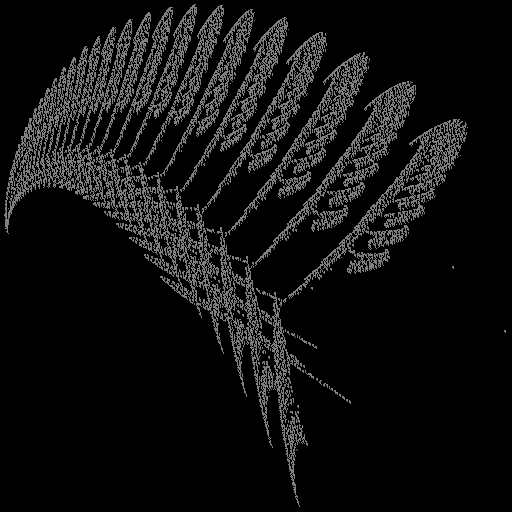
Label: newyorkfern